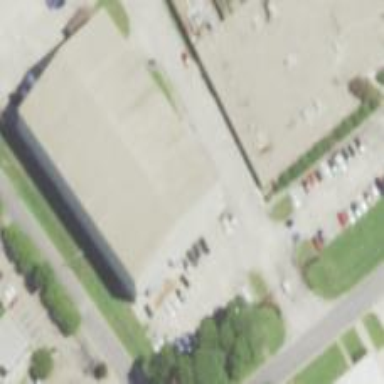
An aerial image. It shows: Building.